Field crop: maize
Growth stage: 2
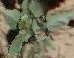
Species: datura